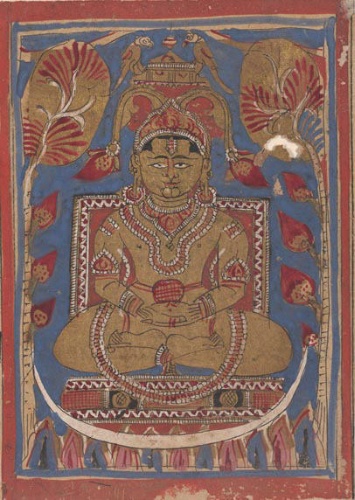
Date: 15th century
Object type: Folio
Classification: Paintings
Medium: Ink, opaque watercolor, and gold on paper
Culture: India (Gujarat)
Dimensions: Overall: 4 3/8 x 10 5/8 in. (11.1 x 27 cm)
Department: Asian Art
Credit line: Rogers Fund, 1955
Accession year: 1955
Repository: Metropolitan Museum of Art, New York, NY